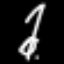
Label: angel